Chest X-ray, AP view. Patient: 31 years old, sex M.
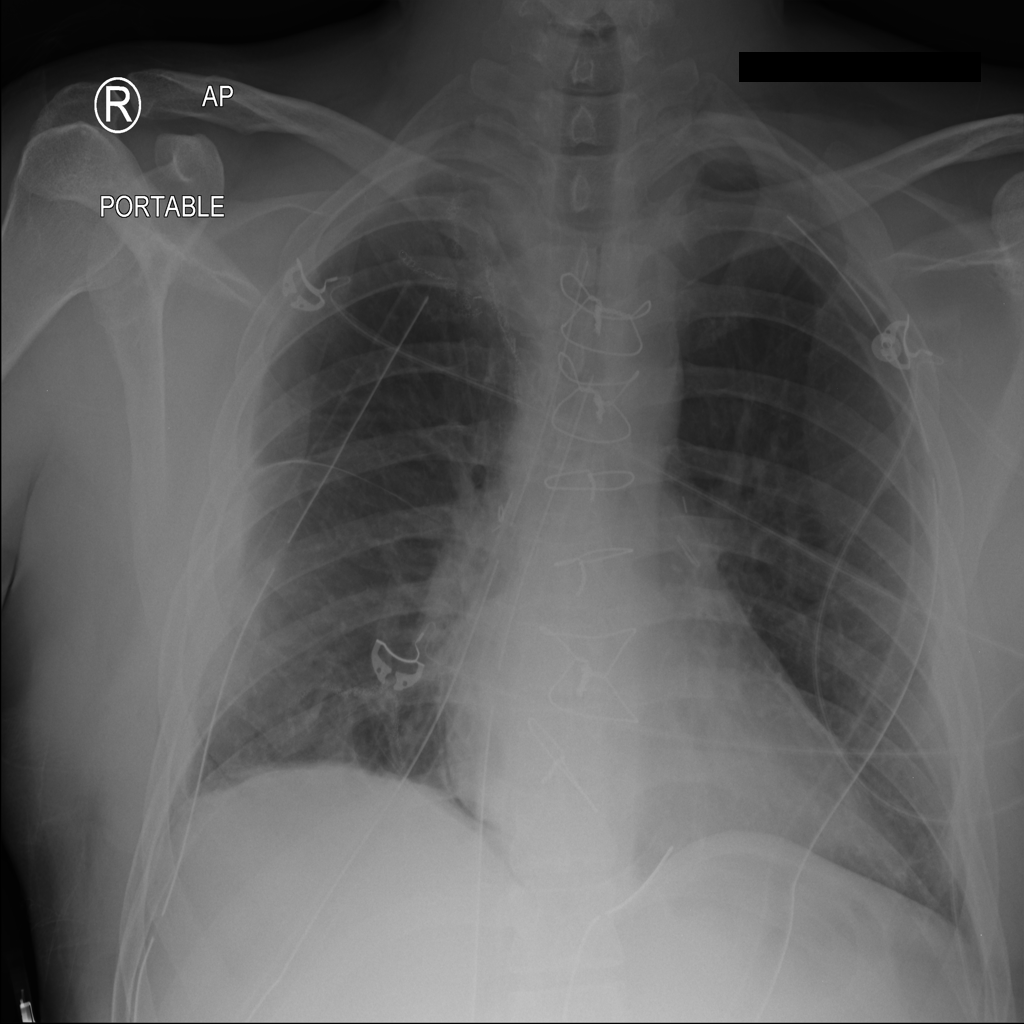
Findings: Pleural_Thickening